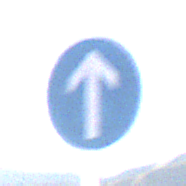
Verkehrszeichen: VorgeschriebeneFahrtrichtungGeradeaus
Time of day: SunriseSunset
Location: Outdoor (Nature)
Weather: Clear
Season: NotSpecified
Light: Natural